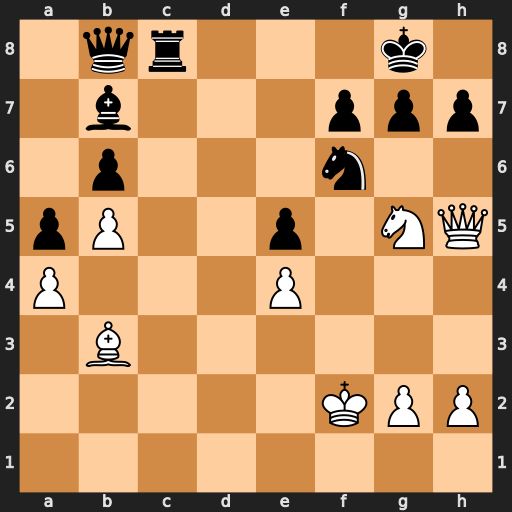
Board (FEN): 1qr3k1/1b3ppp/1p3n2/pP2p1NQ/P3P3/1B6/5KPP/8
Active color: w
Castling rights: -
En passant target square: -
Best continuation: Qxf7+ Kh8 Qg8+ Rxg8 Nf7#